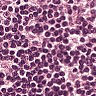
Metastatic tissue present: no